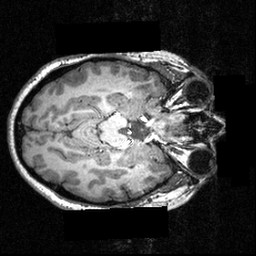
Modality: T1w
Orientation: axial
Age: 26
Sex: female
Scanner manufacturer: siemens
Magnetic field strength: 3.951 T
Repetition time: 1.5 s
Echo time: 0.00335 s